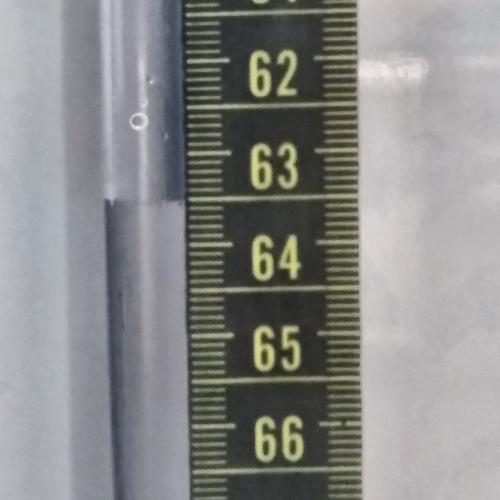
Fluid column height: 63.5 cm